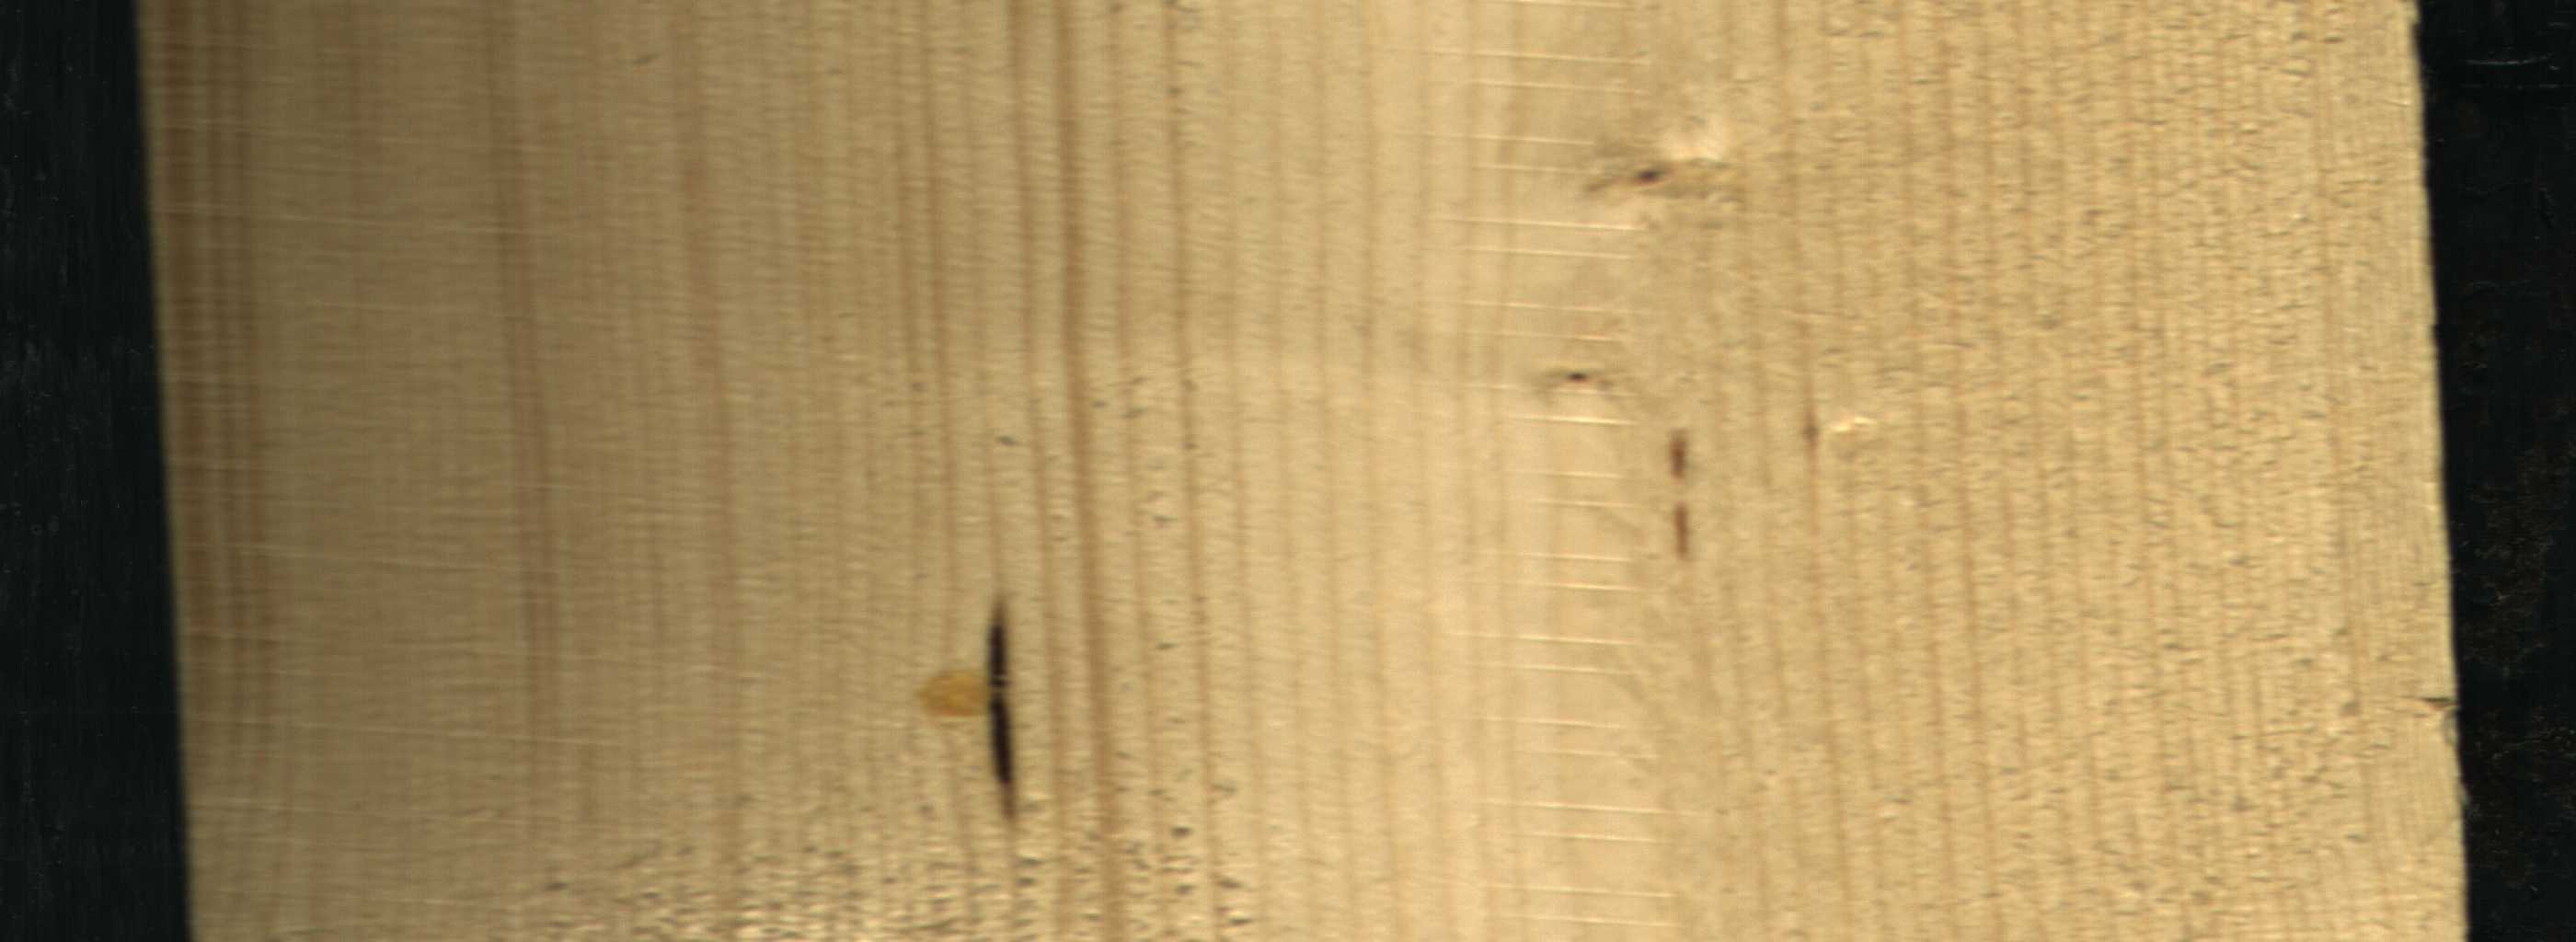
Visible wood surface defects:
resin
resin
Live_Knot
Live_Knot